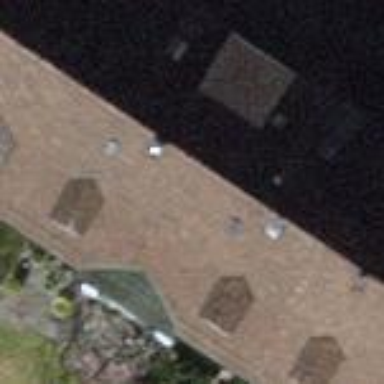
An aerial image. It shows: Terrace-style building with gabled roof.